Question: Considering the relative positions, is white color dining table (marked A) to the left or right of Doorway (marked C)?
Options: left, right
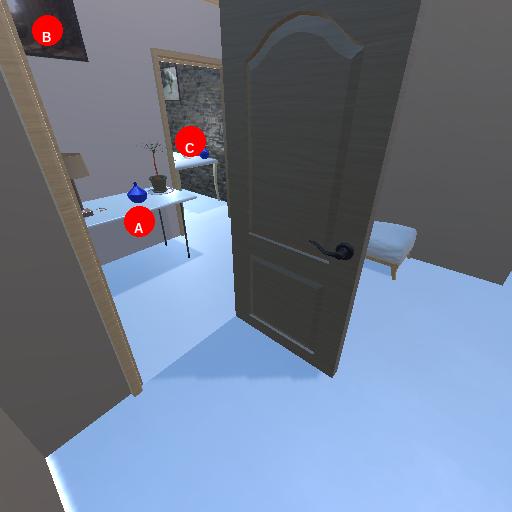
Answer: left